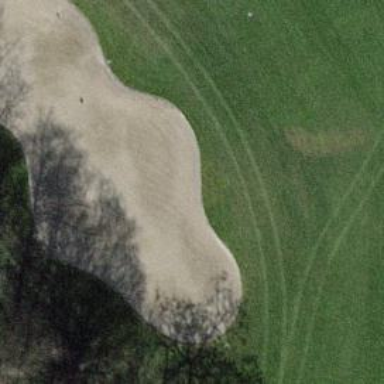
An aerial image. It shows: Bunker on golf course.